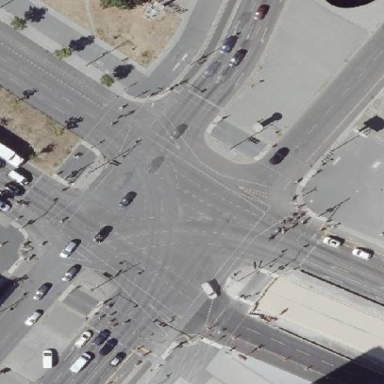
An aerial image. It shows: Primary highway junction.